Field crop: maize
Growth stage: 2
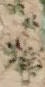
Species: convolvulus